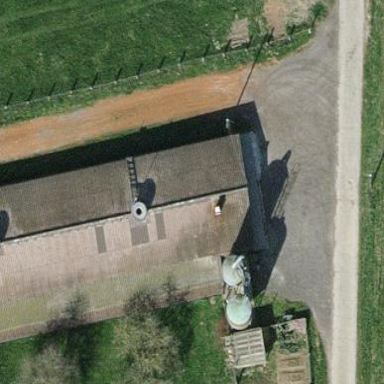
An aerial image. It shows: Farm building.